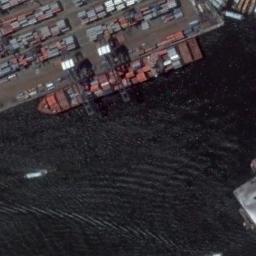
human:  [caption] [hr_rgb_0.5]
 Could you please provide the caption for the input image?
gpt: There are many containers on the dock next to the ship .

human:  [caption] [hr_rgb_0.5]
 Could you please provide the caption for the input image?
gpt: The cargo ship full of containers is docked at the container terminal and the water is deep blue .

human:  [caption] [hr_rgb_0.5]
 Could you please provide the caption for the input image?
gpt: An orange ship full of containers docked at the dock, With containers and handling equipment on the dock .

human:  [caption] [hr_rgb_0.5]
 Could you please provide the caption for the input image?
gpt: There is a ship in the black water on the shore .

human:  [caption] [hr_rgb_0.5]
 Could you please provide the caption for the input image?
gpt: The ship with many containers is at a harbor with many containers .